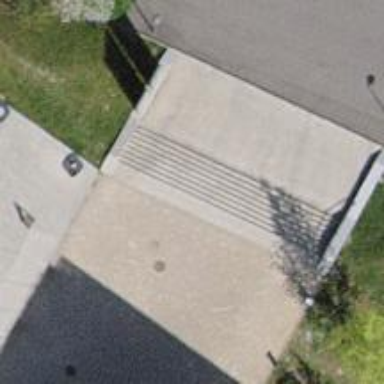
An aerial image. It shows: Paved road with steps.